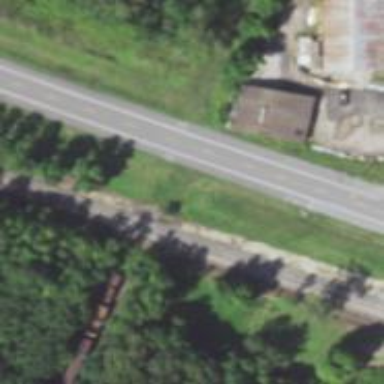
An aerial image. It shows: Abandoned railway.